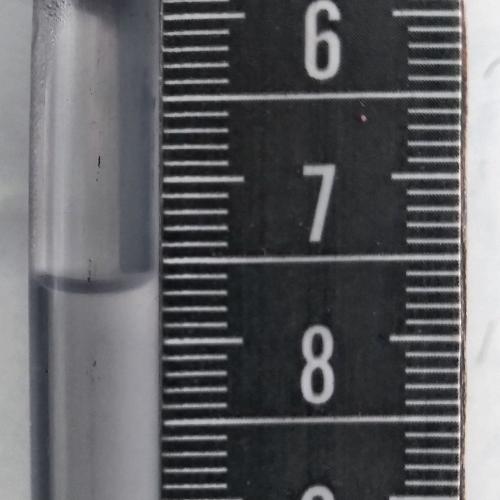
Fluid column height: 7.7 cm